Aerial crown-view tile of a tropical tree (Barro Colorado Island, Panama), acquired 20241112:
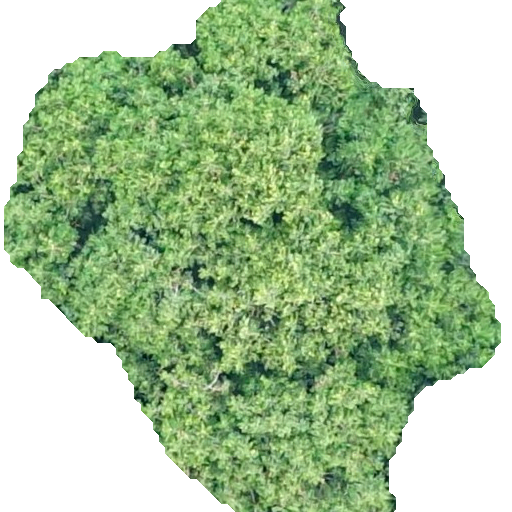
Species: Guarea guidonia
GBIF accepted scientific name: Guarea guidonia
Crown area: 273.725 m²